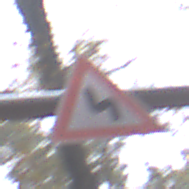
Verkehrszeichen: DoppelkurveZunaechstLinks
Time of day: MorningAfternoon
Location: Outdoor (Nature)
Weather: Overcast
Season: Autumn
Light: Natural